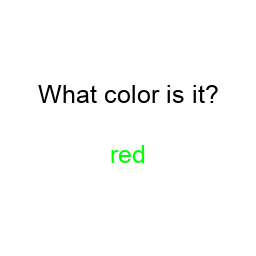
Color: lime
Color name shown: red
Background color: white
Question text color: black